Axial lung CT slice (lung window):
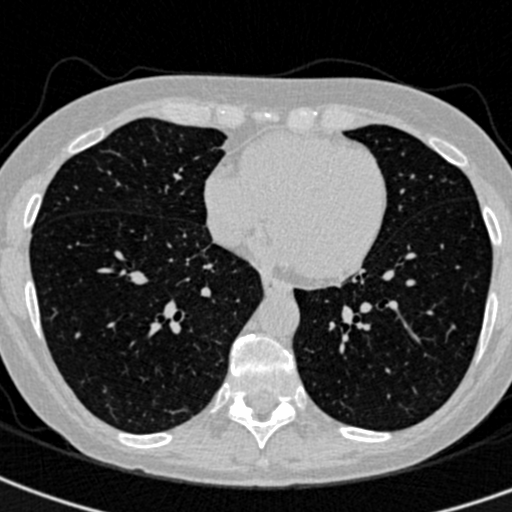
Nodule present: no